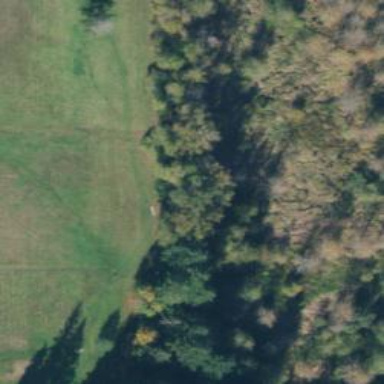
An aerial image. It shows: Disc golf tee.